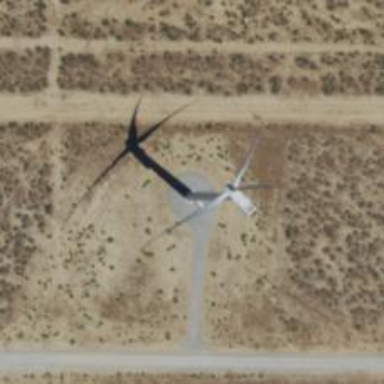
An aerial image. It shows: Wind generator with horizontal axis. The wind turbine is from Vestas.